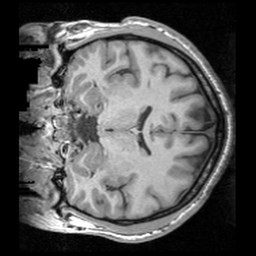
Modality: T1w
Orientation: coronal
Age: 31
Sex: male
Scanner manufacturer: siemens
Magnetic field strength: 3 T
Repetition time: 1.62 s
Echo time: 0.003 s